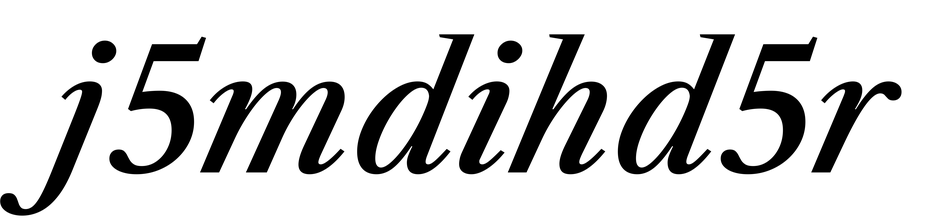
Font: LibreCaslonText-Italic_Medium_Italic